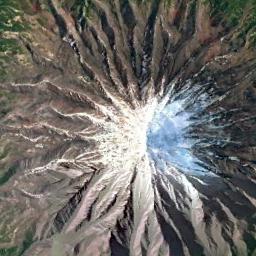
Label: snowberg